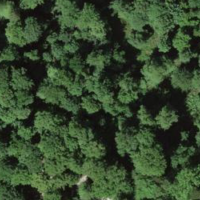
EUNIS habitat code: 44
Species observed at this site:
Fagus sylvatica
Acer pseudoplatanus